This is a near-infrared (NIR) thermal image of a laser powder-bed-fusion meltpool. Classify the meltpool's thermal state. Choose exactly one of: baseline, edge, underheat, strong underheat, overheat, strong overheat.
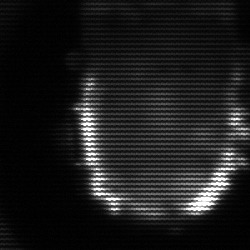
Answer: baseline